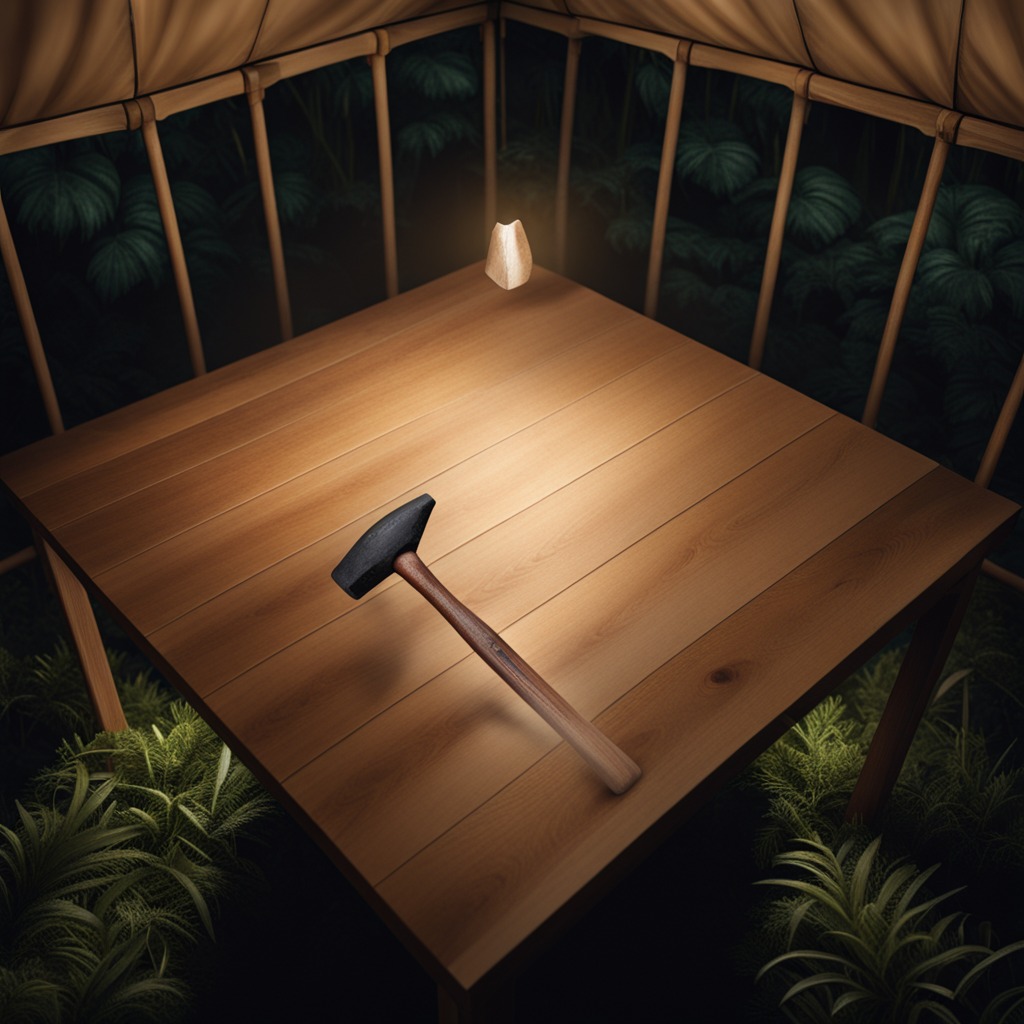
A hammer lying on a wooden table inside a jungle field workshop tent at night